Field crop: tomato
Growth stage: 1
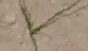
Species: cyperus